Question: I would like to show random posts to my blogger.
I got a javascript from googling and tried it, but the number of random posts are not correct (should be 10 but sometimes 4, sometimes 2, etc). I tried to check what's happening and found out that json.feed.entry [500] throws error.
Here is the javascript that I used
'''
<script type="text/javascript">
function randomposts(json) {
var randarray = new Array();
var l=0;
var flag;
var numofpost=10;
var total = parseInt(json.feed.openSearch$totalResults.$t,10);
for(var i=0;i < numofpost;) {
flag=0;
randarray.length=numofpost;
l=Math.floor(Math.random()*total);
for(j in randarray){
if(l==randarray[j]){
flag=1;}
}
if(flag==0&&l!=0){
randarray[i++]=l;
}
}
// correct output
// alert(randarray);
document.write('<ul>');
// dummy for testing 500 limit
//for (var x = 0; x < numofpost; x++) {
// randarray[x]= 495 + x;
//}
for(var n in randarray){
var p=randarray[n];
var entry=json.feed.entry[p-1];
var posttitle = entry.title.$t;
for(var k=0; k < entry.link.length; k++){
if(entry.link[k].rel=='alternate'){
document.write('<li> ' + posttitle.link(entry.link[k].href) + '</li>');
}
}
}
document.write('</ul>');
}
</script>
<script src="/feeds/posts/default?alt=json-in-script&start-index=1&max-results=1000&callback=randomposts" type="text/javascript"></script>
'''
Currently I set 'var total = 500;' so that the random works only for first 500 posts.
How to solve this issue?
I added try catch block and the error is
The following picture is snapshot of console. The json.feed.entry 500 is undefined.

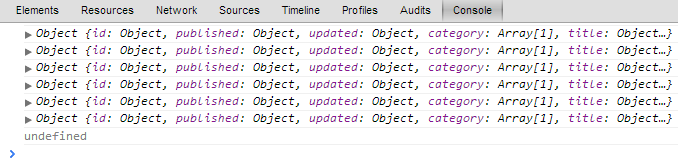
Answer: So it seems that the feed entry at the randomized index is null, in that case add another condition to ensure that every entry in randomized indexes is not null.
Replace:
'''
if(flag==0&&l!=0){
'''
with:
'''
if(flag==0&&l!=0&&json.feed.entry[l-1]!=null){
randarray[i++]=l;
}
'''
I hope that solves your problem.
Regards,
PP
EDIT:
Then you can call the feed url twice, this is the quick and dirty way to achieve so:
'''
<script type="text/javascript">
var a=0;
var b=0;
var entries = new Array();
function randomposts(json) {
for (var i in json.feed.entry) {
var entry = json.feed.entry[i];
if (entry != null) {
entries[b++] = entry;
}
}
a++;
if (a < 2) return;
var randarray = new Array();
var l=0;
var flag;
var numofpost=10;
var total = entries.length;
for(var i=0;i < numofpost;) {
flag=0;
randarray.length=numofpost;
l=Math.floor(Math.random()*total);
for(j in randarray){
if(l==randarray[j]){
flag=1;}
}
if(flag==0&&l!=0){
randarray[i++]=l;
//alert(l);
}
}
// correct output
// alert(randarray);
document.write('<ul>');
// dummy for testing 500 limit
//for (var x = 0; x < numofpost; x++) {
// randarray[x]= 495 + x;
//}
for(var n in randarray){
var p=randarray[n];
var entry=entries[p-1];
var posttitle = entry.title.$t;
for(var k=0; k < entry.link.length; k++){
if(entry.link[k].rel=='alternate'){
document.write('<li> ' + posttitle.link(entry.link[k].href) + '</li>');
}
}
}
document.write('</ul>');
}
</script>
<script src="/feeds/posts/default?alt=json-in-script&start-index=1&max-results=500&callback=randomposts" type="text/javascript"></script>
<script src="/feeds/posts/default?alt=json-in-script&start-index=501&max-results=500&callback=randomposts" type="text/javascript"></script>
'''